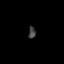
Tissue: lung
Cell type: Epithelial cells
Senescence score: 0.556
Nuclear area (px): 86
Mean DAPI intensity: 63.07